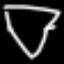
Label: diamond